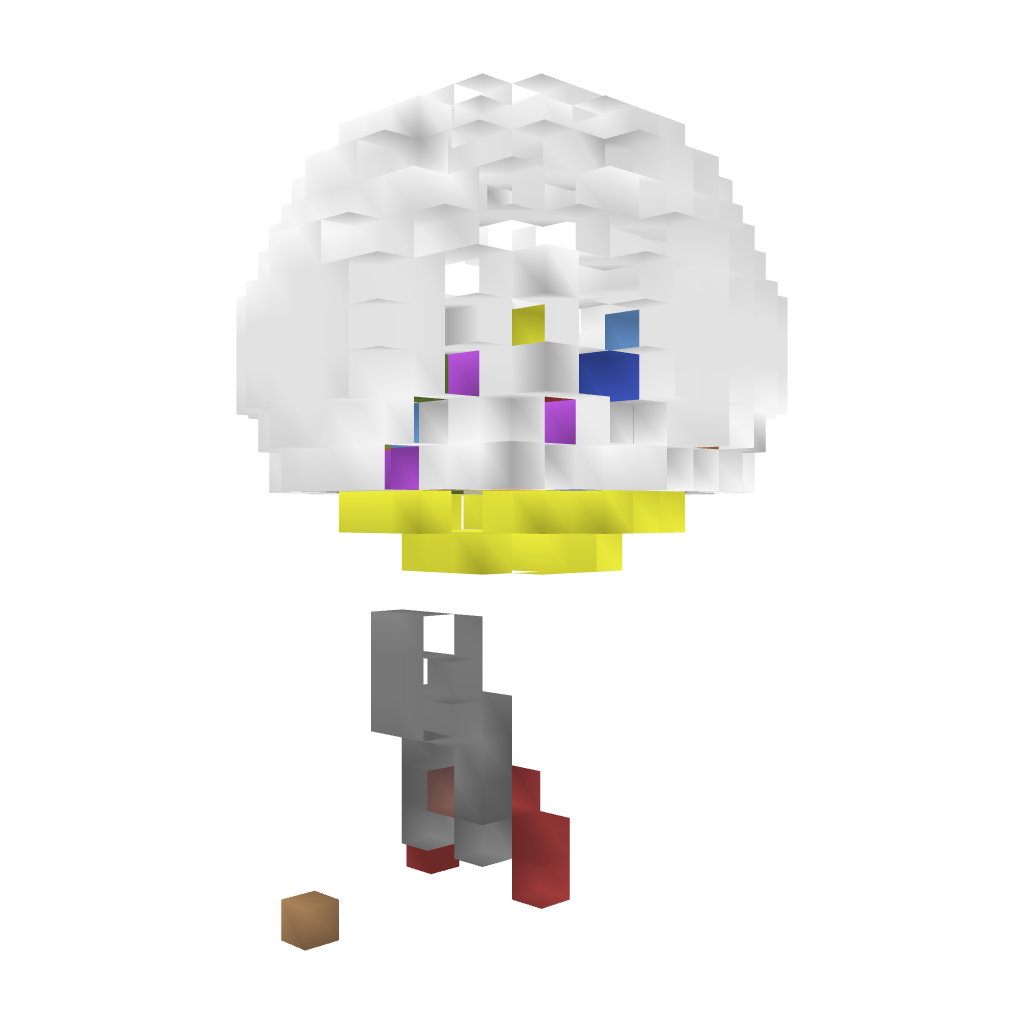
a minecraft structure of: Gumball Machine bad low quality